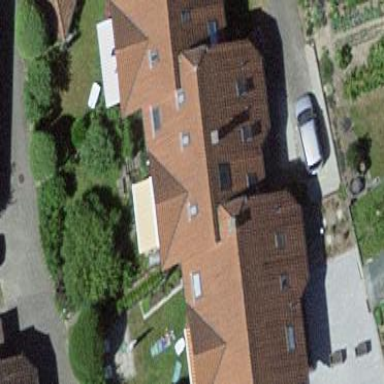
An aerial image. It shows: Building with tiled roof.